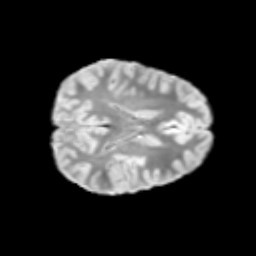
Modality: T2w
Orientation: axial
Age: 11
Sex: male
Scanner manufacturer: siemens
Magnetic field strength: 3 T
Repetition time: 3.8 s
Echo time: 0.07 s